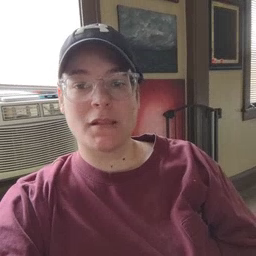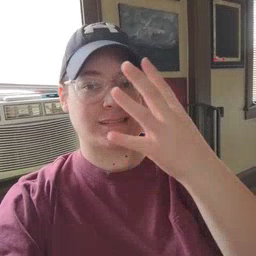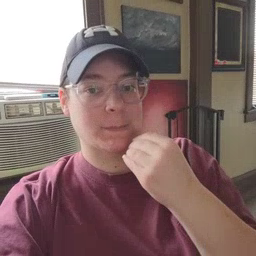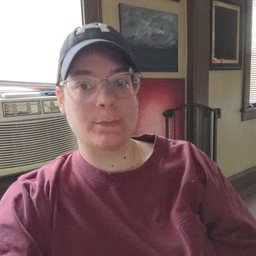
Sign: sleep